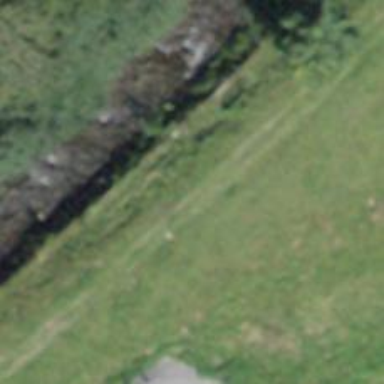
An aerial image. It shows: Path.